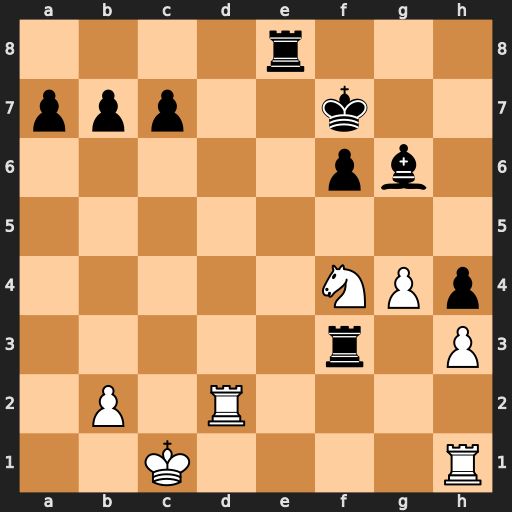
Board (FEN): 4r3/ppp2k2/5pb1/8/5NPp/5r1P/1P1R4/2K4R
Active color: w
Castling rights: -
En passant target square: -
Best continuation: Rd7+ Re7 Rxe7+ Kxe7 Nxg6+